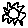
Label: sun